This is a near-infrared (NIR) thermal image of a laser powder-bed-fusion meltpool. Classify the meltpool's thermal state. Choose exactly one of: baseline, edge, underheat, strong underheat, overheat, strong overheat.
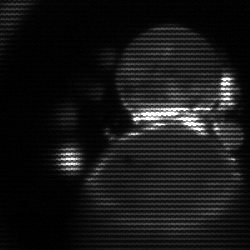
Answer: edge